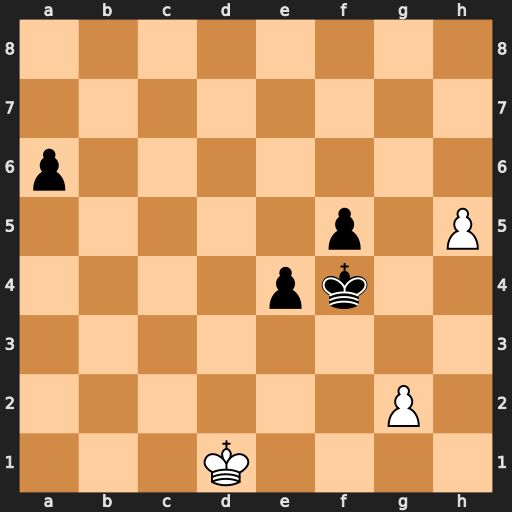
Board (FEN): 8/8/p7/5p1P/4pk2/8/6P1/3K4
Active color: w
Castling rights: -
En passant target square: -
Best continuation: h6 Ke5 h7